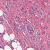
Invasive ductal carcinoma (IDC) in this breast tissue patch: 1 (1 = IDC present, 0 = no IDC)